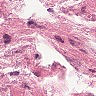
Metastatic tissue present: no